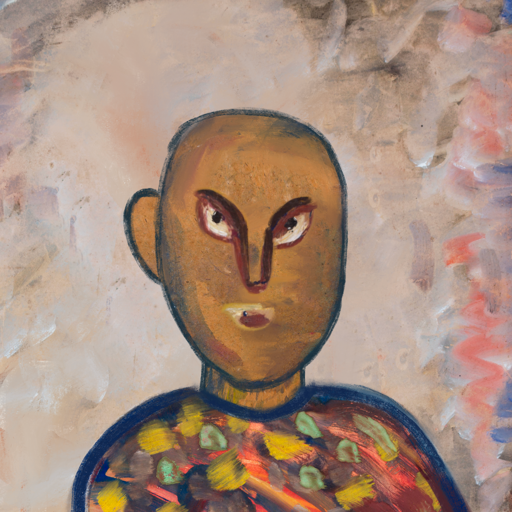
Background: Roy_Bahadur, Head And Neck Front: In_The_Sun, Face Front: After_Raid, Bust: Mother_And_Son_Mother, Hair Front: Blank, Head Accessory: Blank, Second Necklace: Blank, Necklace: Blank, Baby: Blank